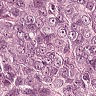
Metastatic tissue present: yes